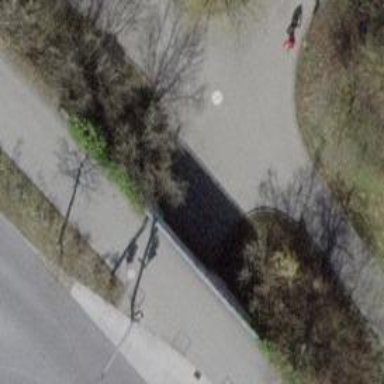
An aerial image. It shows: Tunnel cycleway with asphalt surface.